Question: My view hierarchy: (left image)
> GreenTextField in RedFragment in BlueFragment in BlackFragment
I need to have the GreenTextField go over parent fragments bounds like the image to the right.
I have tried with negative margin, but I doesn't work.
This fragments layout is needed and this sample is simplified a lot.
As expected this is not really possible.

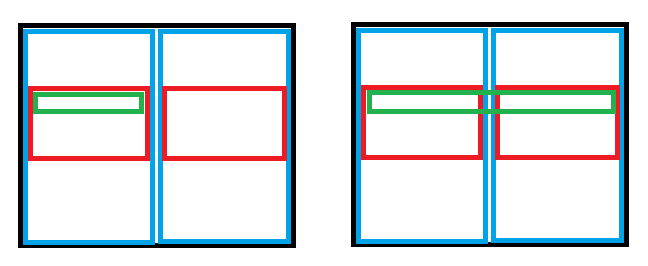
Answer: This is impossible.
This is not the purpose of fragment(as independent ui element) and fragments' child view can't exit its parent limits (width and height)...if it is, its a design flaw.
In order to do so you sholud put the black fragment and the textField in a relative layput.
textfield height issues -> change it dynamically on onViewCreated method, of the left red fragment, in order to place it on top of its position.
another solution is to put the textField under the black fragment, and set its position dynamically.